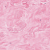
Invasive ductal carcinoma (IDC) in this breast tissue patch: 0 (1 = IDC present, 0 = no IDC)